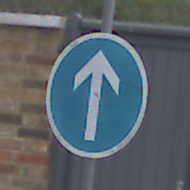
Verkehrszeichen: VorgeschriebeneFahrtrichtungGeradeaus
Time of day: MorningAfternoon
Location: Outdoor (Urban)
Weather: Overcast
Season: NotSpecified
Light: Natural